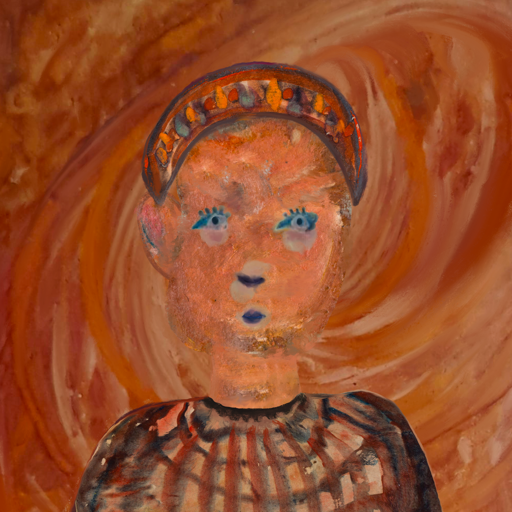
Background: Pious_Lady, Head And Neck Front: Boggyland, Face Front: Hill_Girl, Bust: Orphan, Hair Front: Blank, Head Accessory: Hypocrite, Second Necklace: Blank, Necklace: Blank, Baby: Blank